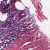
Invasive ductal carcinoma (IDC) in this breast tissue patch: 0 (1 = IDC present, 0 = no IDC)